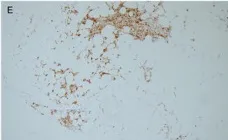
Immunohistochemical staining. Granzyme B. X 100).
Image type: pathology (immunostaining)